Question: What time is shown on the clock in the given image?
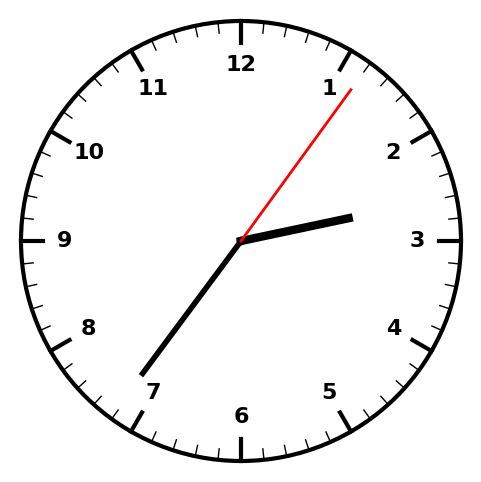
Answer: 02:36:06